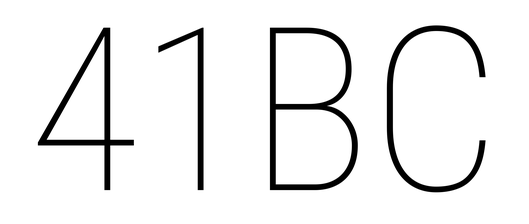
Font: Roboto_Condensed_Thin